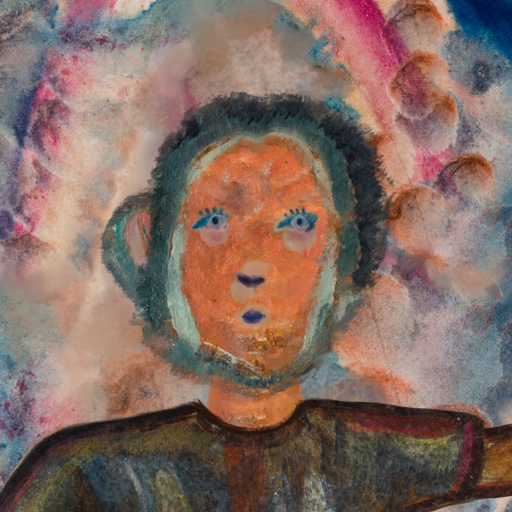
Background: Rupkatha, Head And Neck Front: Boggyland, Face Front: Hill_Girl, Bust: Mosgoul, Hair Front: Boggyland, Head Accessory: Blank, Second Necklace: Blank, Necklace: Blank, Baby: Blank